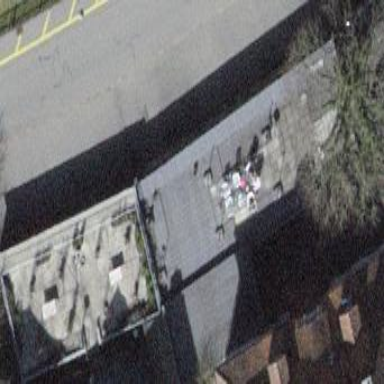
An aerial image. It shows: Group of garages. They are designated for garage use.